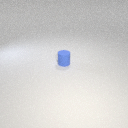
small blue rubber cylinder